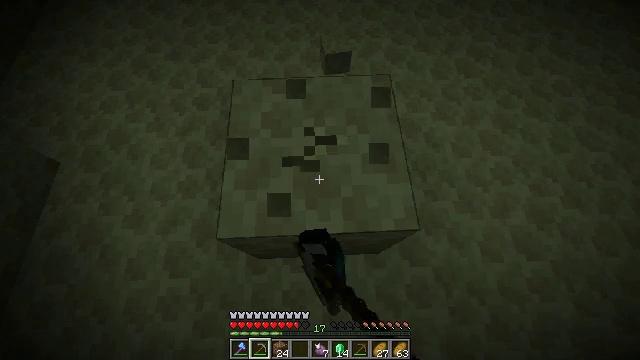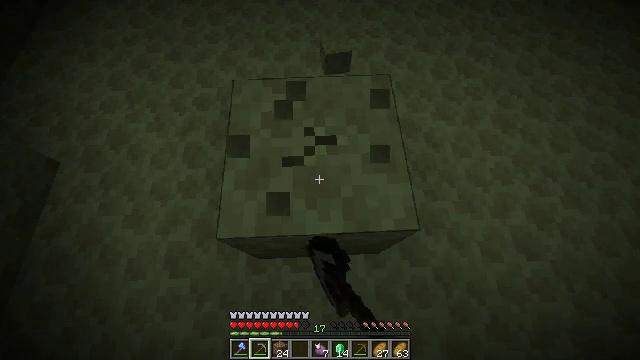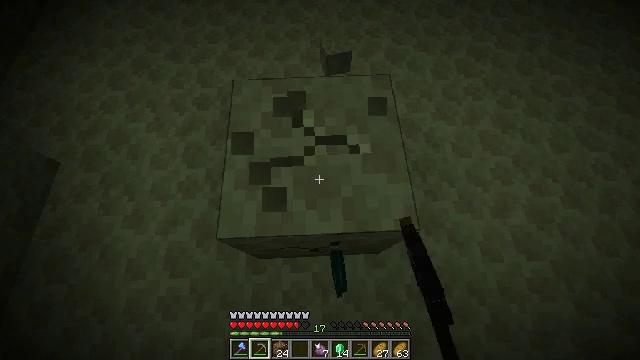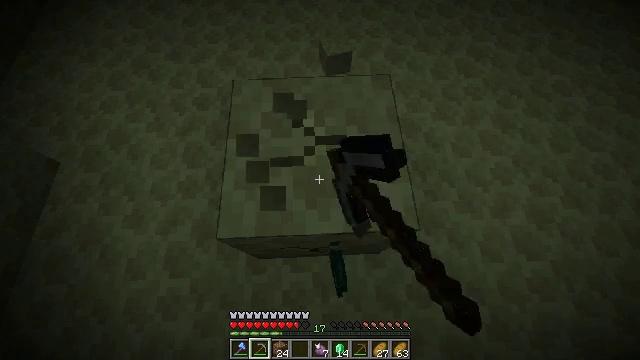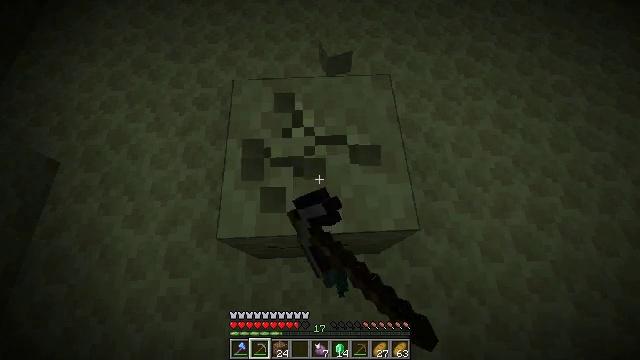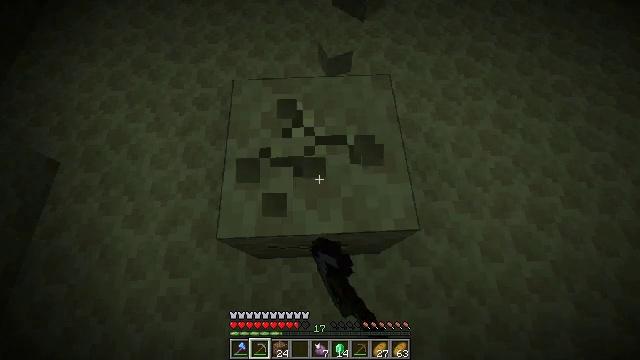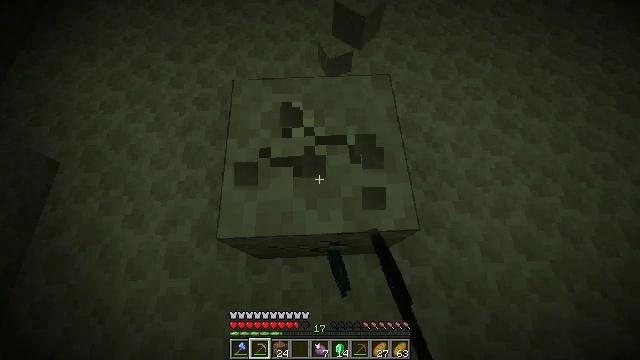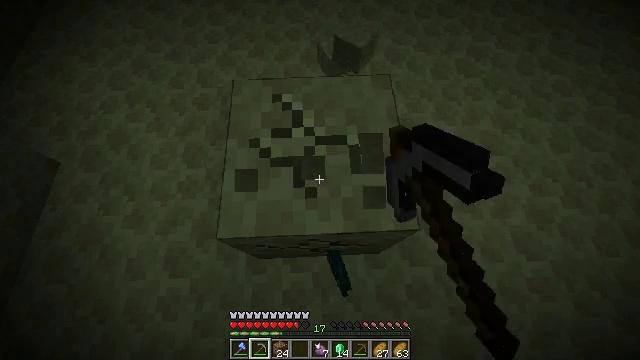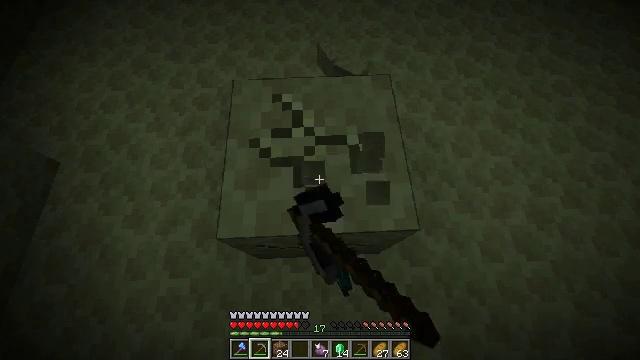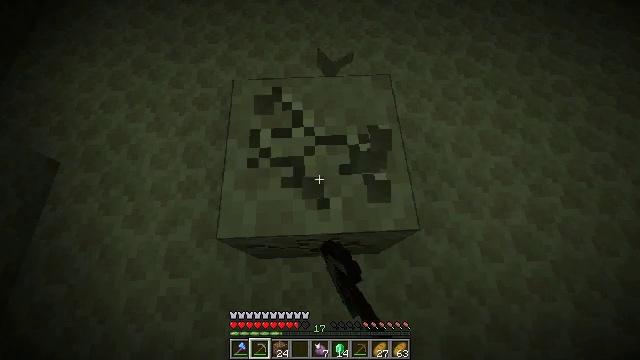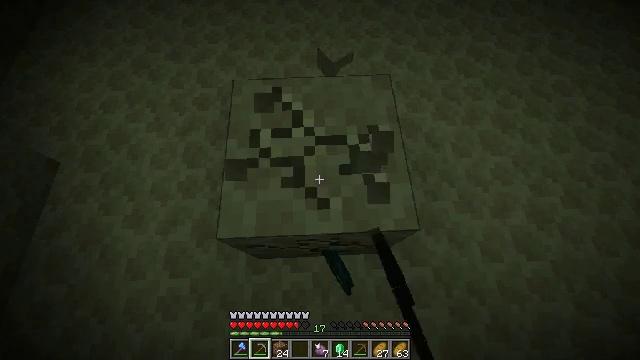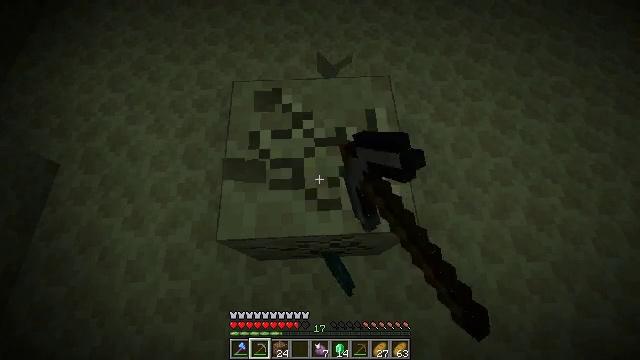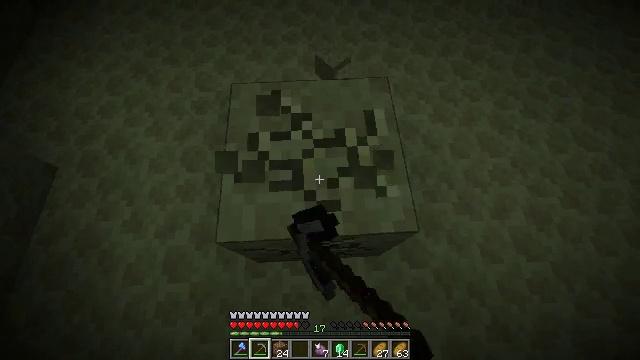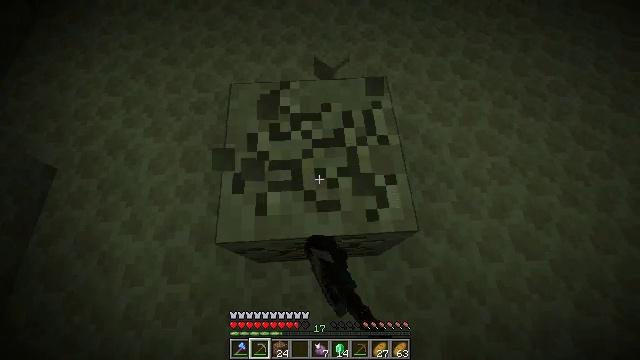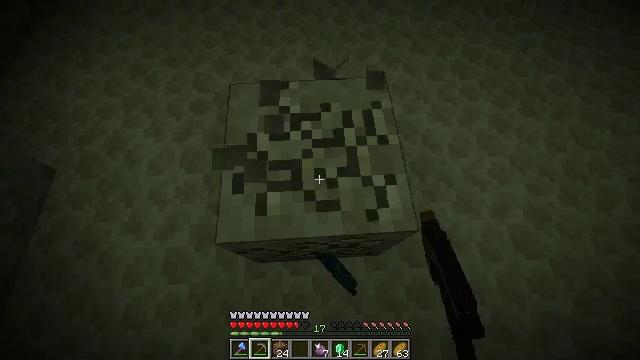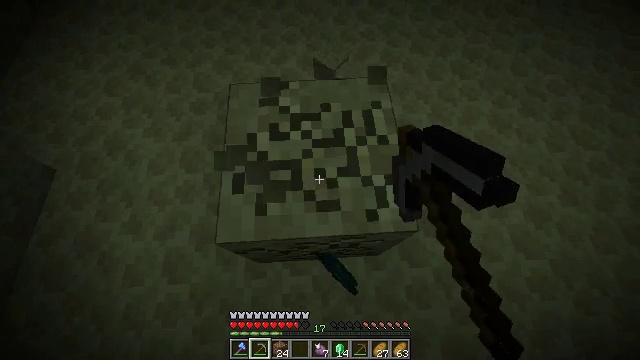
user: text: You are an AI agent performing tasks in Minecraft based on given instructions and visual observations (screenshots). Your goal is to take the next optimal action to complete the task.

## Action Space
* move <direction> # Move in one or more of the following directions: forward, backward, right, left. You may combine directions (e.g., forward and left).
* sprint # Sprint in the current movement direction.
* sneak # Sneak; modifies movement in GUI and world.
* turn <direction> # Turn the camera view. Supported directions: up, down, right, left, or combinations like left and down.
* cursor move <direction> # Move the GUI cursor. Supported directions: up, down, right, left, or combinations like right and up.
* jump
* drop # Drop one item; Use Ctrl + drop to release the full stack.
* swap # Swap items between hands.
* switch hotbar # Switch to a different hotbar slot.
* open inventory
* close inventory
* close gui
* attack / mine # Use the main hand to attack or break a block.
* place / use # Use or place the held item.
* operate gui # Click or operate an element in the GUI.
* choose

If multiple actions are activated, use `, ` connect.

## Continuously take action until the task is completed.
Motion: motion action
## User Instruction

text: Gather end stone from the End.
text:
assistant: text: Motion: sneak, attack / mine
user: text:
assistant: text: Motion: sneak, attack / mine
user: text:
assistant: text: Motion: sneak, attack / mine
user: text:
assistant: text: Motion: sneak, attack / mine
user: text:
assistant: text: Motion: sneak, attack / mine
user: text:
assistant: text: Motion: sneak, attack / mine
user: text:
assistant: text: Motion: sneak, attack / mine
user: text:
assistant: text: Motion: sneak, attack / mine
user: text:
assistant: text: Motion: sneak, attack / mine
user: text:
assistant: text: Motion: sneak, attack / mine
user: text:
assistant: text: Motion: sneak, attack / mine
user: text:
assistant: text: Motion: sneak, attack / mine
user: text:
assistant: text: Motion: sneak, attack / mine
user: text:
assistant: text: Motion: sneak, attack / mine
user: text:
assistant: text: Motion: sneak, attack / mine
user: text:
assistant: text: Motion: sneak, attack / mine
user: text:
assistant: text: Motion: sneak, attack / mine
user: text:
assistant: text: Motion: sneak, attack / mine
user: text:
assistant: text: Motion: sneak, attack / mine
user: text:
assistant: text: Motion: sneak, attack / mine
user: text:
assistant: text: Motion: sneak, attack / mine
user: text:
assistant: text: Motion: sneak, attack / mine
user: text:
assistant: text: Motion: sneak, attack / mine